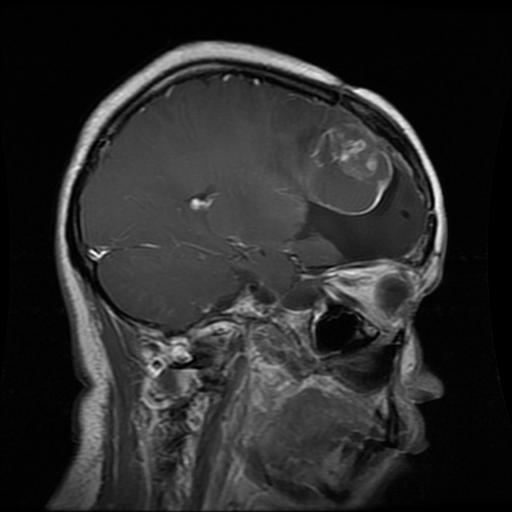
Label: glioma